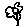
Label: flower